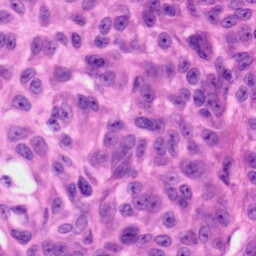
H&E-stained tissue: Skin